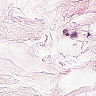
Metastatic tissue present: no